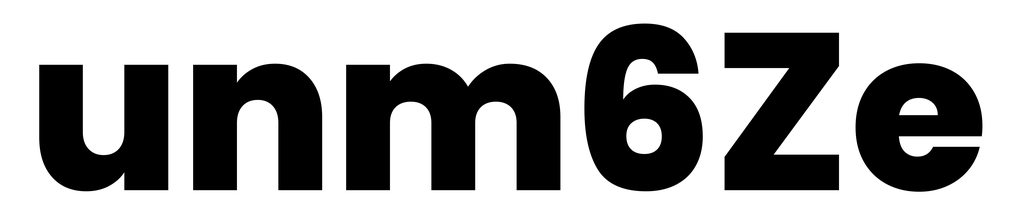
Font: Poppins-ExtraBold